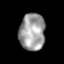
Tissue: prostate
Cell type: T cells
Senescence score: 0.2724
Nuclear area (px): 930
Mean DAPI intensity: 159.206